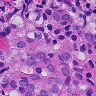
Metastatic tissue present: yes